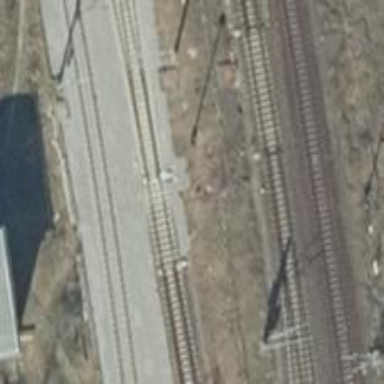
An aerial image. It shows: Railway switch.